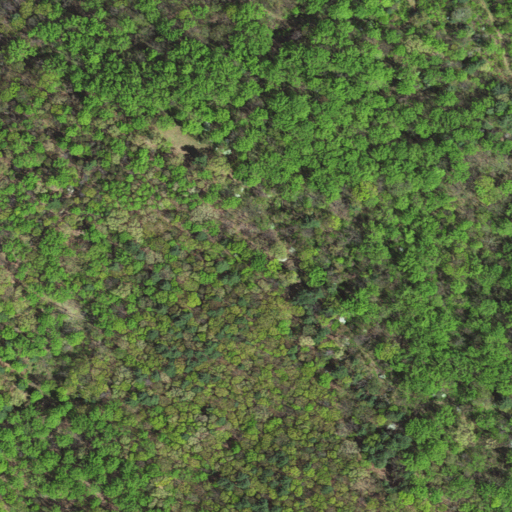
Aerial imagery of mountain in Virginia named Lone Field Hill containing deciduous forest and mixed forest